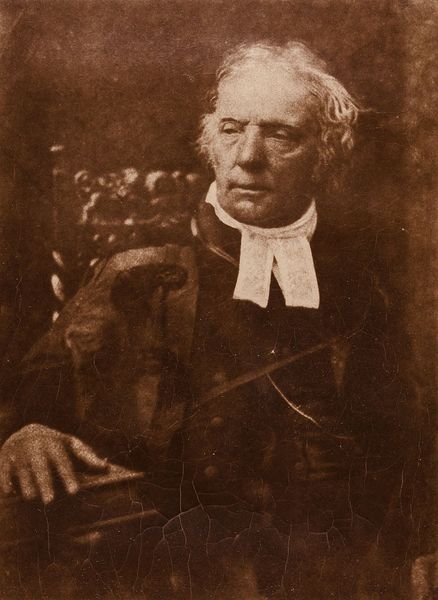
Titel: Rev. Dr. Chalmers
Künstler: David Octavius Hill
Standort: Hamburg
Institution: Museum für Kunst und Gewerbe Hamburg
Schlagwörter: mann, portrait, person, papier, foto, fotografie, photographie, photo, pastor, theologe, lichtbild, historische, bildwerke, angewandte und bildende kunst, hessische systematik, porträt, persönlichkeit, porträtfotografie, porträtphotographie, hüftbild, pigmentdruck, kartonpassepartout